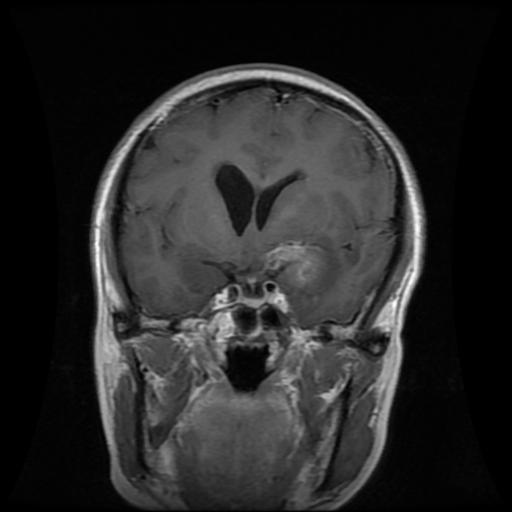
Label: glioma